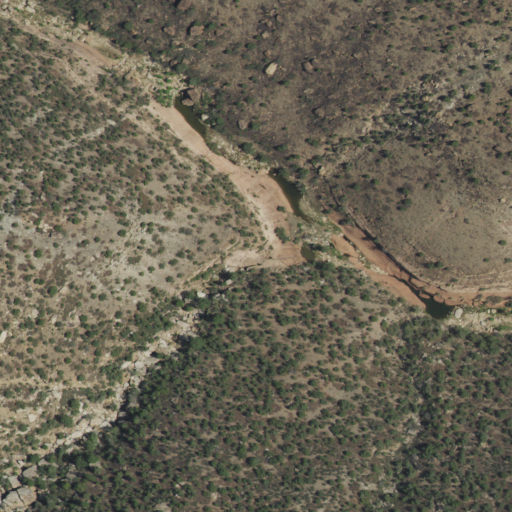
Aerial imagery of valley in New Mexico named Cañon la Tinajas containing shrub and evergreen forest